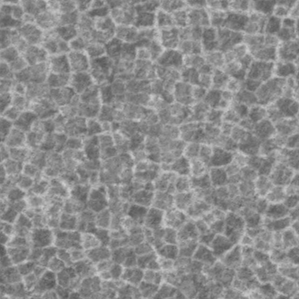
Label: frost